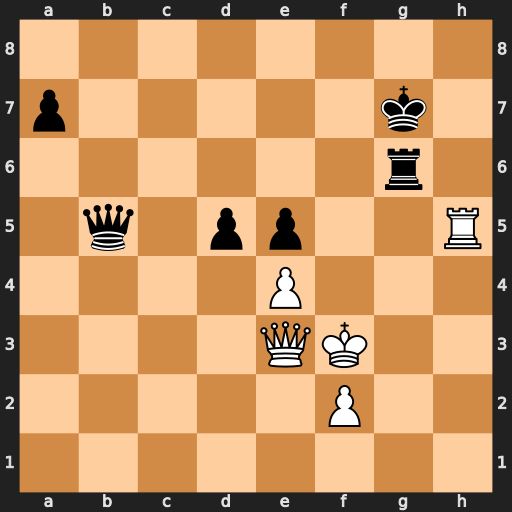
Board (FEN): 8/p5k1/6r1/1q1pp2R/4P3/4QK2/5P2/8
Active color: w
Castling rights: -
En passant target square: -
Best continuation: Qxa7+ Kf6 Rf5+ Ke6 Qf7+